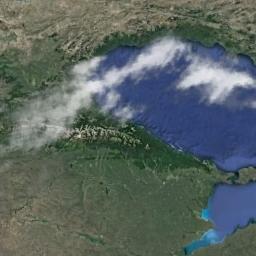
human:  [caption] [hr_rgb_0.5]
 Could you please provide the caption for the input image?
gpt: A thin cloud floats on the sea .

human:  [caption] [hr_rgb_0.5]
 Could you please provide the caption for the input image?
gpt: The white cloud is above green land and a lake .

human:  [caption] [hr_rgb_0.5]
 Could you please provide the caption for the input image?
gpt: The cumulus clouds are located above the sea and the land covered by some vegetation .

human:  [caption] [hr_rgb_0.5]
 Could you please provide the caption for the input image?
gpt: White clouds on green land and blue sea .

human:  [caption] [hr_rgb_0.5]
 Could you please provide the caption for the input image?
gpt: There are some gauzy clouds over a shore .